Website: home-depot
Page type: customer-info-address
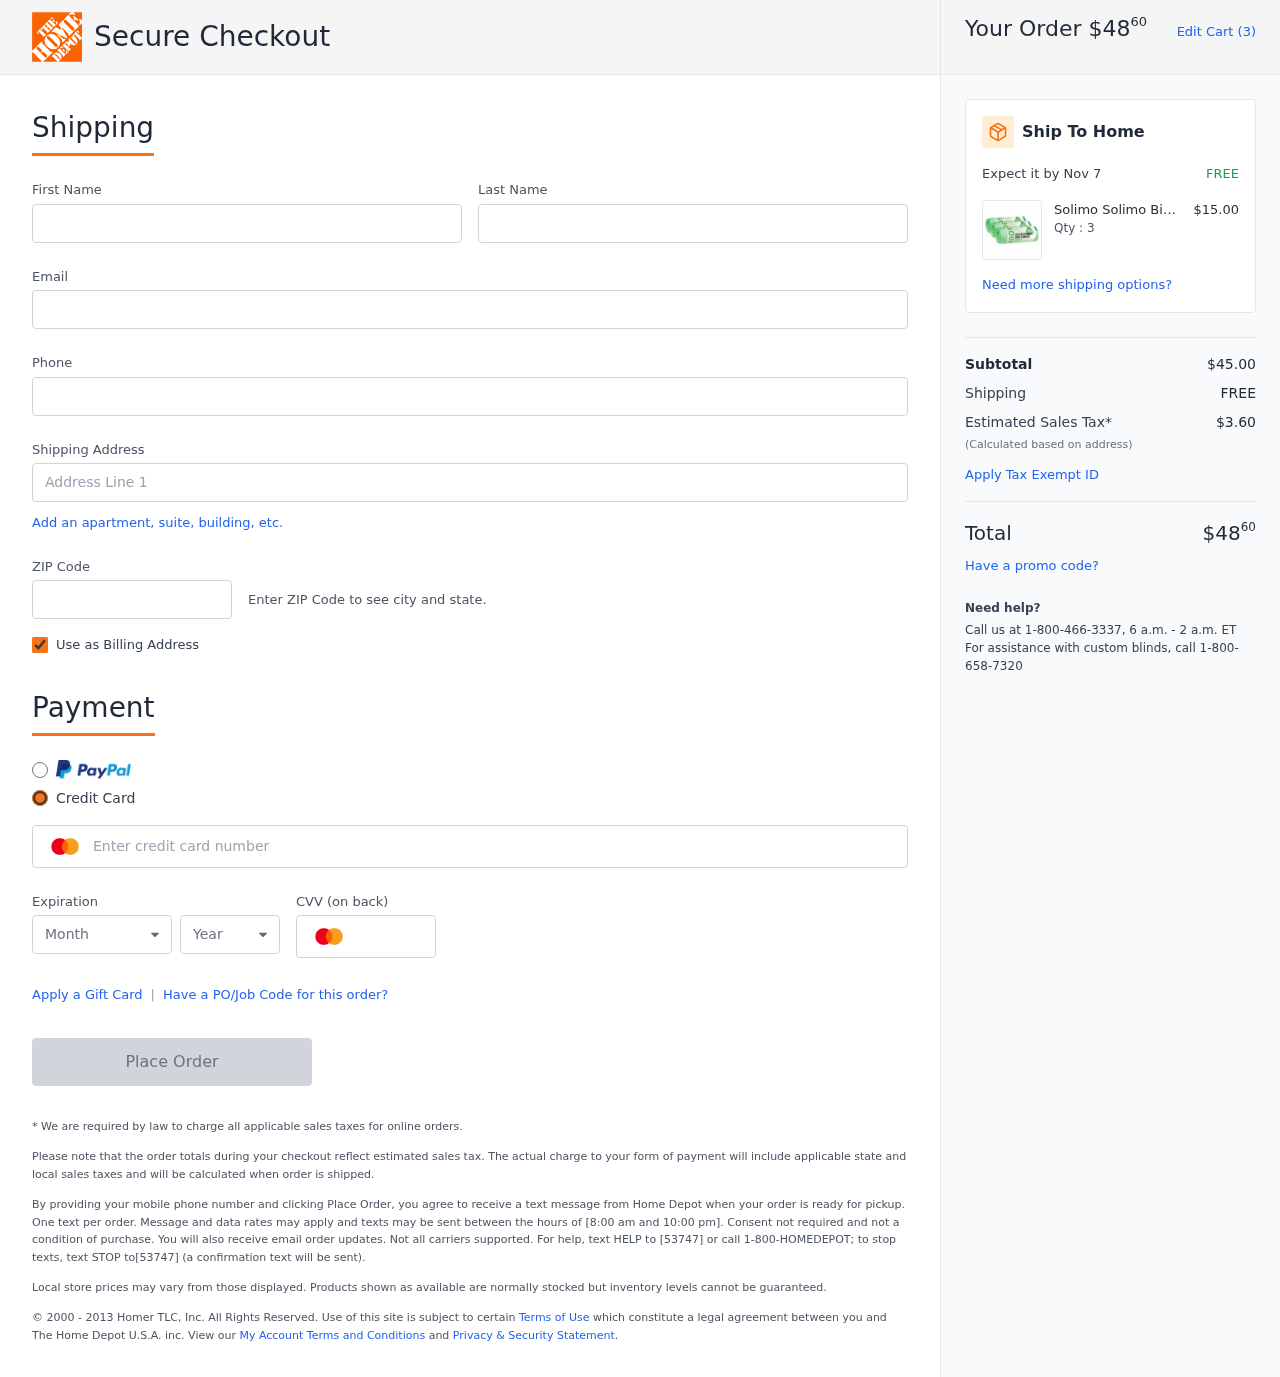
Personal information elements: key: PII_CARD_CVV
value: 885
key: PII_CARD_EXPIRY_MONTH
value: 02
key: PII_CARD_EXPIRY_YEAR
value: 27
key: PII_CARD_NUMBER
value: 2666 7857 3683 2061
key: PII_EMAIL
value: erikawheeler@yahoo.com
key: PII_FIRSTNAME
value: Erika
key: PII_LASTNAME
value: Wheeler
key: PII_PHONE
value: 2472129510
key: PII_POSTCODE
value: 77631
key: PII_STREET
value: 8482 Cuevas Mountain Apt. 624
Product elements: key: PRODUCT1_BRAND
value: Solimo
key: PRODUCT1_NAME
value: Solimo Bio degradable bin liner 6L, 50 pieces per pack - Pack of 3
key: PRODUCT1_PRICE
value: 15
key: PRODUCT1_QUANTITY
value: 3
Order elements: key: ORDER_TOTAL
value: $4860
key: ORDER_NUM_ITEMS
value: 3
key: ORDER_DELIVERY_DATE
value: Nov 7
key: ORDER_SUBTOTAL
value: $45.00
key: ORDER_SHIPPING_COST
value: FREE
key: ORDER_TAX
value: $3.60